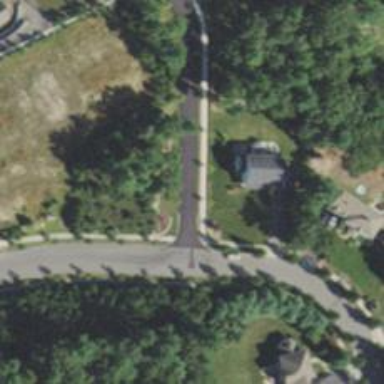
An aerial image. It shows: Residential road.